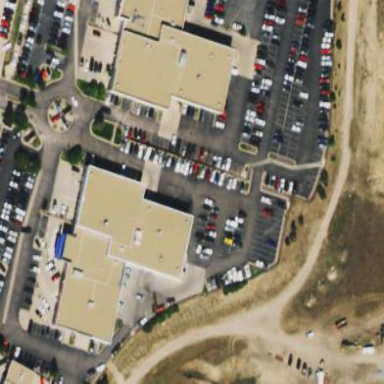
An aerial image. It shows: Retail building with car shop.